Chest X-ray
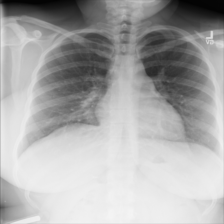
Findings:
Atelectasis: negative
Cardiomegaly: negative
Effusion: negative
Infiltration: negative
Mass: negative
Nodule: negative
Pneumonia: negative
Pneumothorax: negative
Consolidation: negative
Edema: negative
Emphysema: negative
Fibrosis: negative
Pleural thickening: negative
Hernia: negative